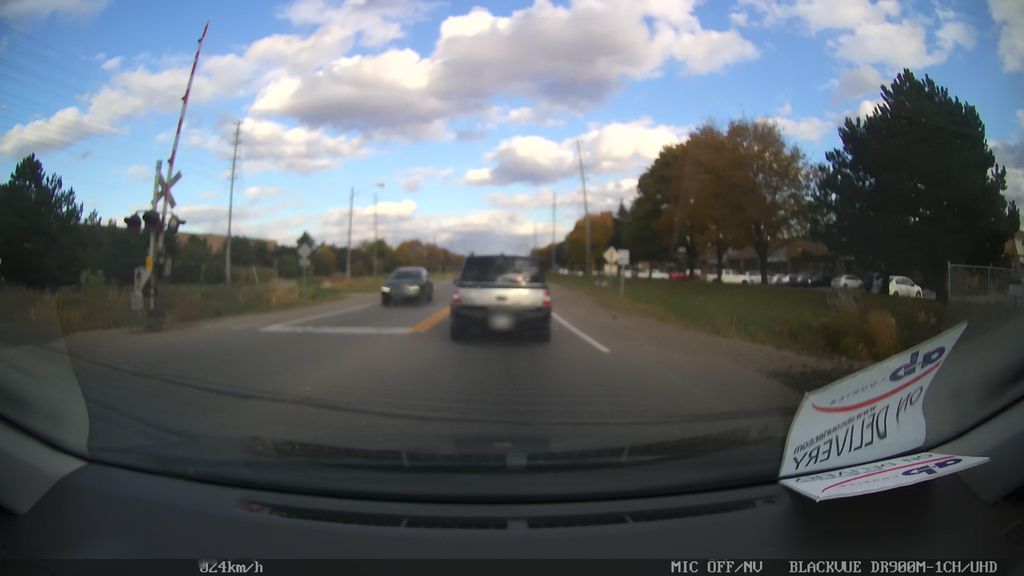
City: toronto